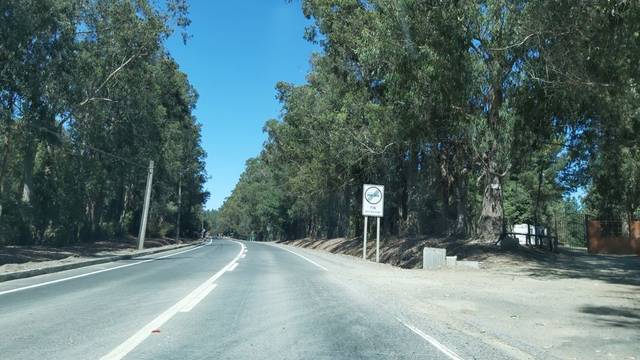
Region: Chile
Coordinates: -36.979, -73.013